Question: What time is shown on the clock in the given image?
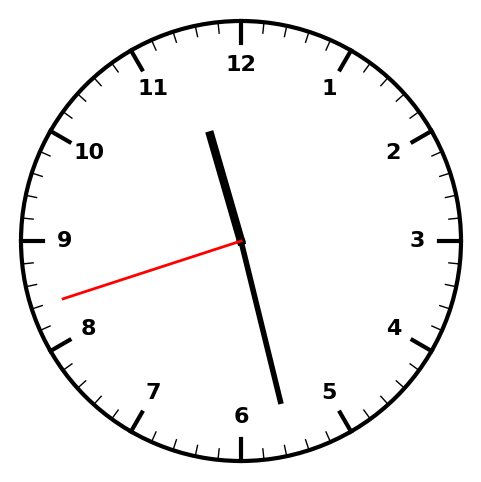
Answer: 11:27:42